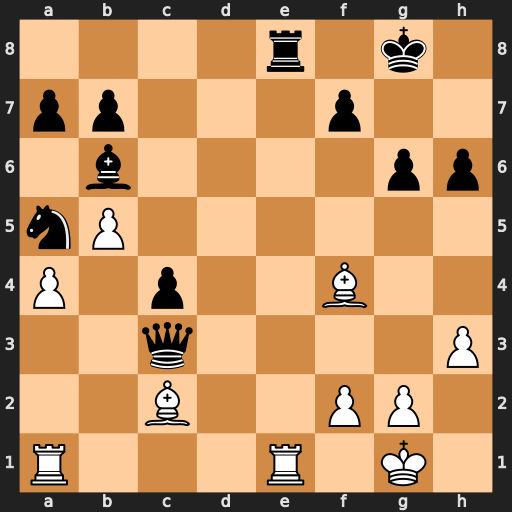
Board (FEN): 4r1k1/pp3p2/1b4pp/nP6/P1p2B2/2q4P/2B2PP1/R3R1K1
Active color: w
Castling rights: -
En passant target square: -
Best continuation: Rxe8+ Kh7 Be5